【题型】解答题　【知识点】平面几何　【难度】medium
如图，在正方形$ABCD$中，点$E$在$CD$上，且$4CE = CD$，连接$AE$。

(1) 求证：以$AE$为直径的$\odot O_1$必过点$D$，且$\odot O_1$与$BC$相切；

(2) 以$BC$为直径的$\odot O_2$与$AE$有怎样的位置关系？为什么？
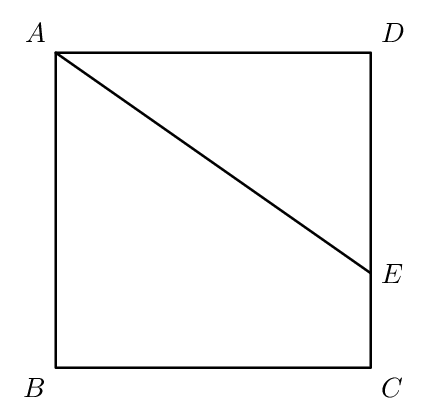
【解答】
\textbf{【详解】}(1) 证明：如图，以$AE$为直径作$\odot O_1$，作$O_1H \perp BC$于点$H$，

$\because$ 在正方形$ABCD$中，点$E$在$CD$上，且$4CE = CD$，

$\therefore$ 设$CE = a$，则$AB = AD = CD = 4a$，$DE = 3a$，

$\therefore AE = \sqrt{AD^2 + DE^2} = 5a$，

$\therefore \odot O_1$的半径：$r = \dfrac{1}{2}AE = \dfrac{5}{2}a$；

$\because$ 在$\text{Rt}\triangle ADE$中，$O_1D$是斜边中线，

$\therefore O_1D = \dfrac{1}{2}AE = r$，

$\therefore$ 以$AE$为直径的$\odot O_1$必过点$D$；

$\because O_1H \perp BC$，$AB \perp BC$，$AB \parallel CD$，

$\therefore AB \parallel O_1H \parallel CD$，

$\because O_1A = O_1E$，

$\therefore BH = CH$，

$\therefore O_1H$是梯形$ABCE$的中位线，

$\therefore O_1H = \dfrac{1}{2}(AB + CE) = \dfrac{1}{2}(4a + a) = \dfrac{5}{2}a = r$，

$\therefore$ 点$H$在$\odot O_1$上，

又$\because O_1H \perp BC$，$O_1H$是$\odot O_1$的半径，

$\therefore \odot O_1$与$BC$相切；

(2) 解：$\odot O_2$与$AE$相切，理由如下：

如图，作$O_2F \perp AE$于点$F$，连接$O_2A$，$O_2E$，

$\because S_{\text{梯形}ABCE} = \dfrac{1}{2}(AB + CE) \cdot BC = \dfrac{1}{2}(4a + a) \cdot 4a = 10a^2$，

$S_{\triangle ABO_2} = \dfrac{1}{2}AB \cdot BO_2 = \dfrac{1}{2} \times 4a \times 2a = 4a^2$，$S_{\triangle ECO_2} = \dfrac{1}{2}EC \cdot CO_2 = \dfrac{1}{2} \times a \times 2a = a^2$，

$\therefore S_{\triangle AO_2E} = S_{\text{梯形}ABCE} - S_{\triangle ABO_2} - S_{\triangle ECO_2} = 10a^2 - 4a^2 - a^2 = 5a^2 = \dfrac{1}{2}AE \cdot O_2F$，

$\therefore O_2F = \dfrac{2 \times 5a^2}{5a} = 2a = O_2B = O_2C$，

$\therefore$ 点$F$在$\odot O_2$上，

又$\because O_2F \perp AE$，$O_2F$是$\odot O_2$的半径，

$\therefore \odot O_2$与$AE$相切.
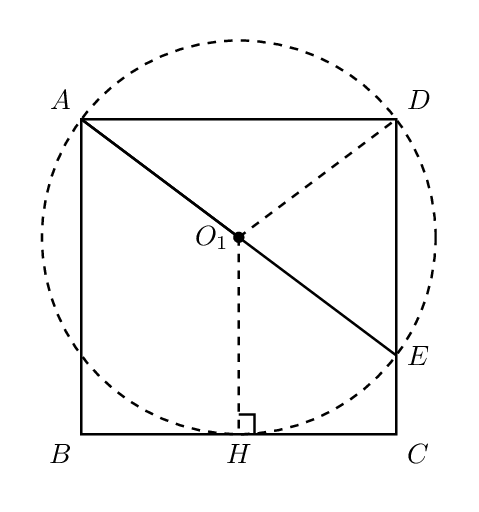
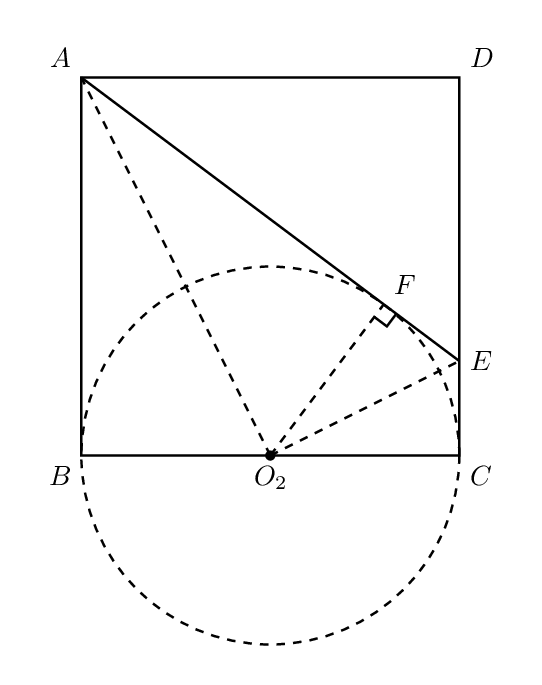